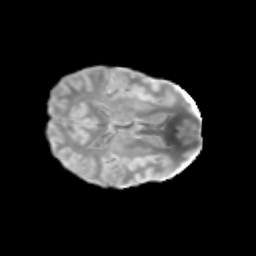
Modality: T2w
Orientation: axial
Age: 13
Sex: female
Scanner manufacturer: siemens
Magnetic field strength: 3 T
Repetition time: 3.8 s
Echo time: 0.07 s